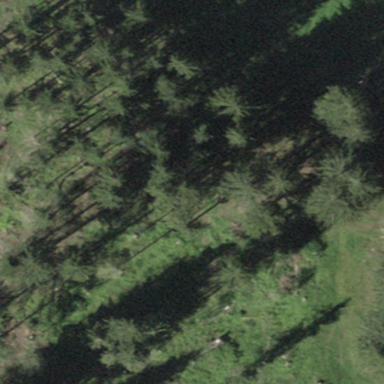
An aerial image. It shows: Forest dominated by needle-leaved trees.